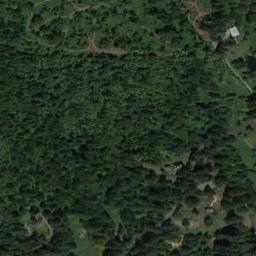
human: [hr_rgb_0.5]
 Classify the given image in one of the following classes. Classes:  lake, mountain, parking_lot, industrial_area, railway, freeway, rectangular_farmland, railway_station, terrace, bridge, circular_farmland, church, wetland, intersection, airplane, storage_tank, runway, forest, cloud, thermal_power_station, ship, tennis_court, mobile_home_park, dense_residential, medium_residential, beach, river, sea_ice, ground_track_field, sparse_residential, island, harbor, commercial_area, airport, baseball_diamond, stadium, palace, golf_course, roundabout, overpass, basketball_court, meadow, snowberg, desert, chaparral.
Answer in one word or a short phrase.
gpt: forest